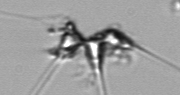
Label: Asterionellopsis_glacialis